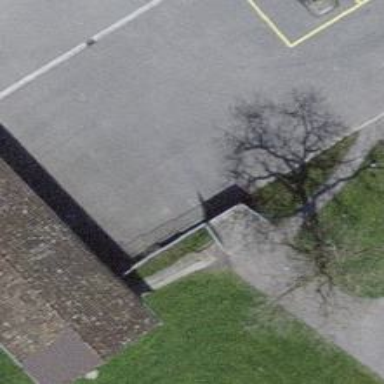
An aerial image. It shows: Concrete steps.